Question: This is a rather simple question, but i cant get to the right solution.
I am working on a legend for my leaflet map, I got this far:

However I would like to display the color block and only
I am creating the colors with i-tags. The whole JS code looks like this:
'''
function getColor(d)
{
return d > 4 ? '#045a8d' : //4
d > 3 ? '#2b8cbe' : //3
d > 2 ? '#74a9cf' : //2
d > 1 ? '#bdc9e1' : //1
'#f1eef6';
}
...
grades = [0, 1, 2, 3, 4];
...
div.innerHTML += '0 ';
for (var i = 0; i < grades.length; i++) {
div.innerHTML += '<i style="background:' + getColor(grades[i] + 1) + '"></i> ' + (!grades[i + 1] ? grades[i] : '');}
'''
CSS:
'''
.legend {
line-height: 18px;
color: #555;
}
.legend i {
width: 18px;
height: 18px;
float: left;
margin-right: 0px;
opacity: 0.7;
}
'''
Any suggestions, on how I can display the 0 before the colors? I bet its quite easy, but all I tried didnt work so far.
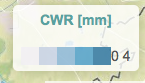
Answer: Because the i's are floating left they are moving the 0 over to the right. If you look at <URL> I have put the 0 and 1 into a span and floated them left as well. So now it all displays inline. I also took the call to add the 4 out of the loop as you can just do it when the loop has completed. Makes it a little more readable and less comparisons required. NB best practise you should build up a string and set the innerHTML property just once.
'''
// CSS
.legend span{
float:left;
}
// JS
div.innerHTML += '<span>0 </span>';
for (var i = 0; i < grades.length; i++) {
div.innerHTML += '<i style="background:' + getColor(grades[i] + 1) + '"></i> ';
}
div.innerHTML = div.innerHTML + '<span>' + (grades.length -1)+ '</span>';
'''